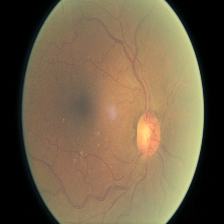
Diabetic retinopathy grade: Moderate